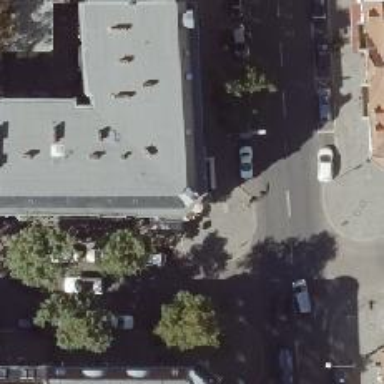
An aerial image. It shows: Café.